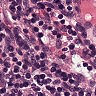
Metastatic tissue present: no